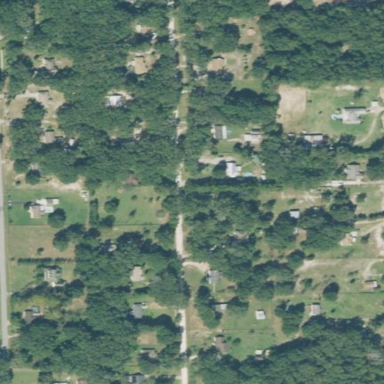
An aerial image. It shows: Residential area composed of single-family homes.